Field crop: maize
Growth stage: 2
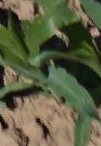
Species: maize